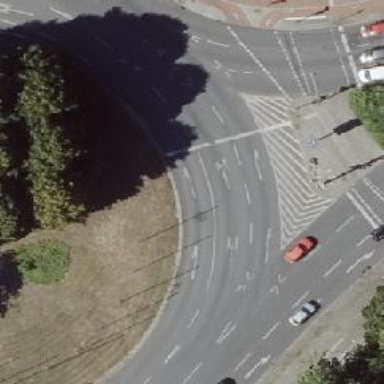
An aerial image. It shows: Secondary road with asphalt surface. The road intersects at circular junction.